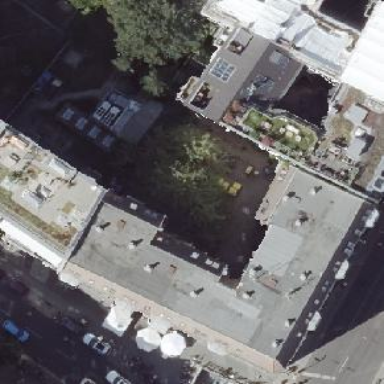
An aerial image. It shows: Residential building with half-hipped roof shape.